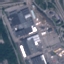
Land use / land cover class: Industrial